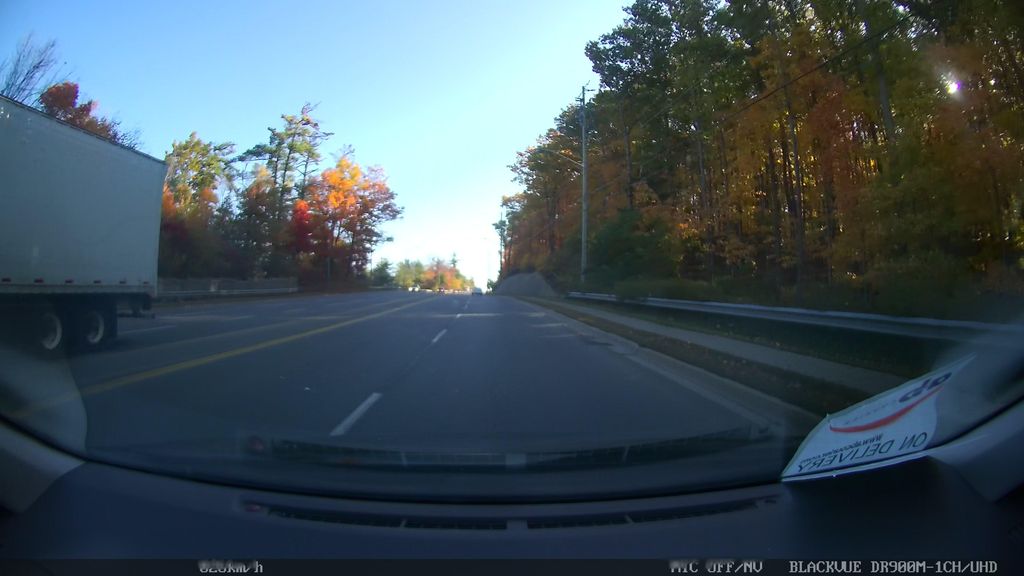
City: toronto